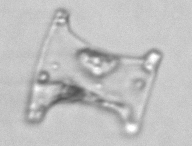
Label: Eucampia